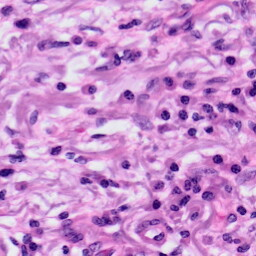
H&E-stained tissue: Skin